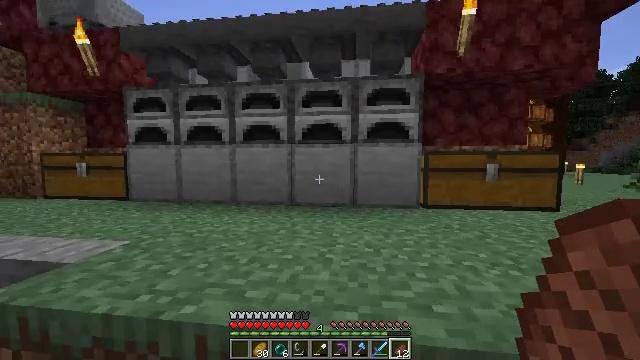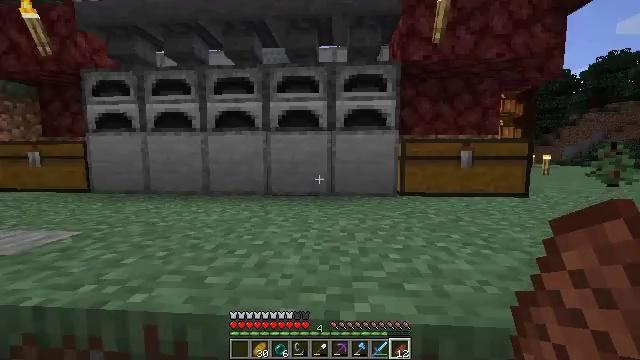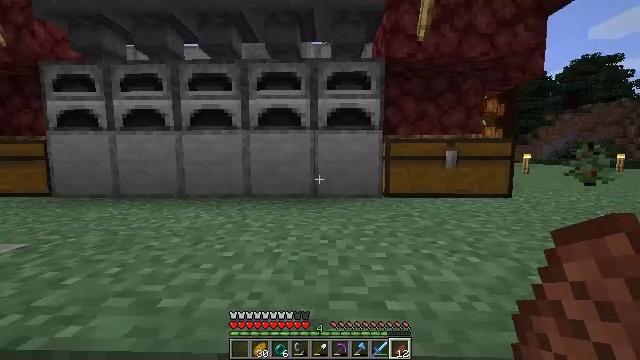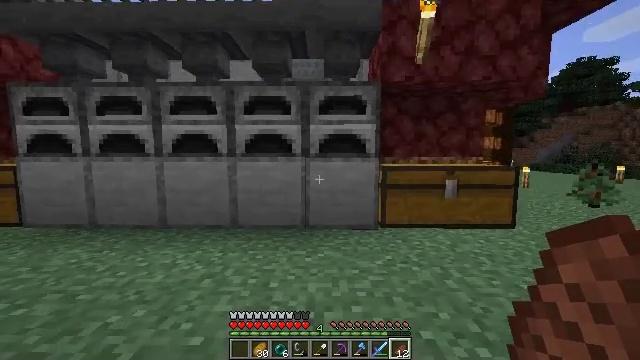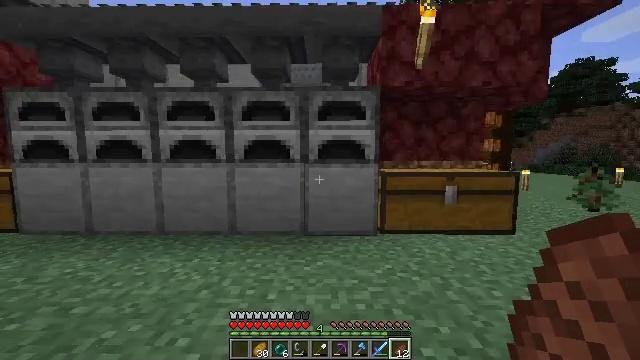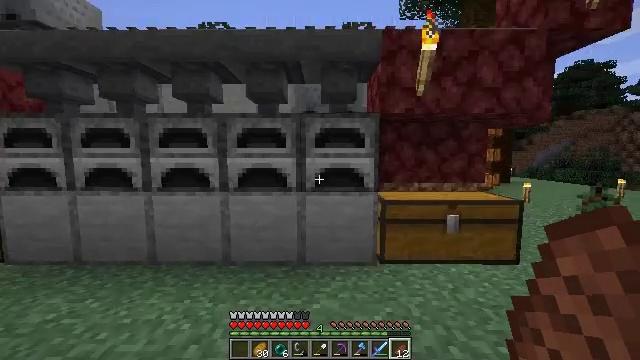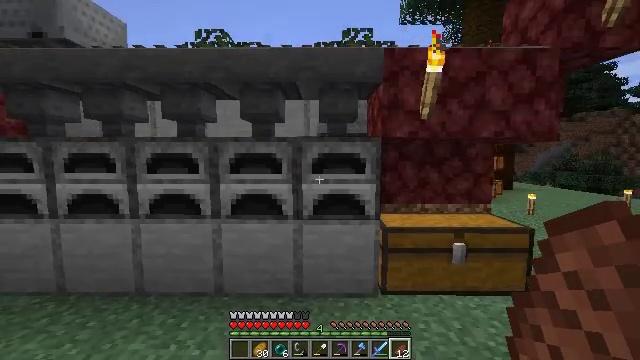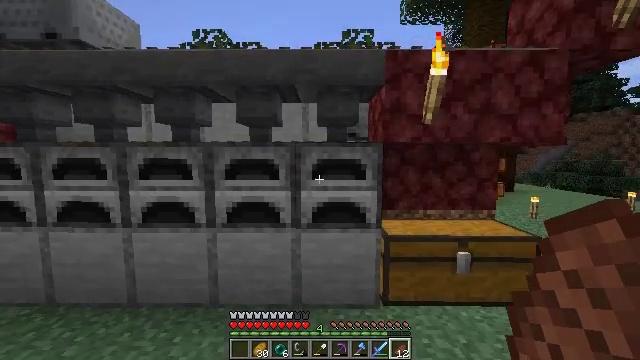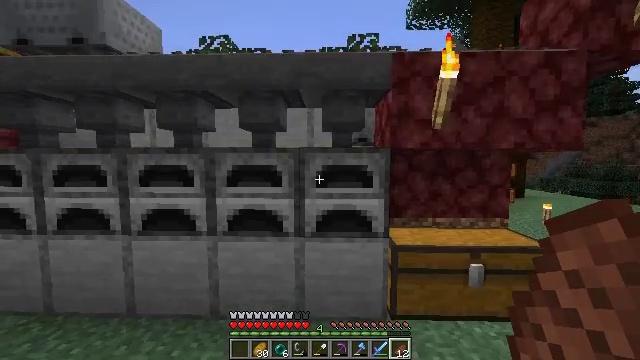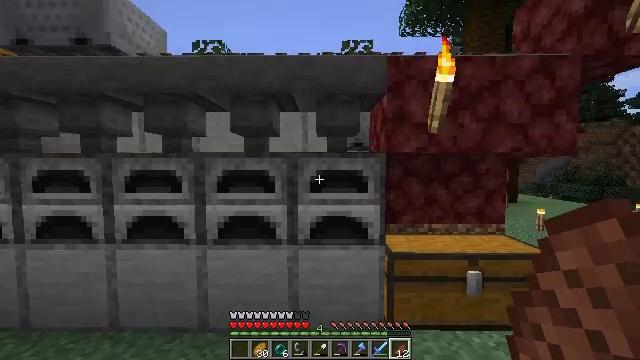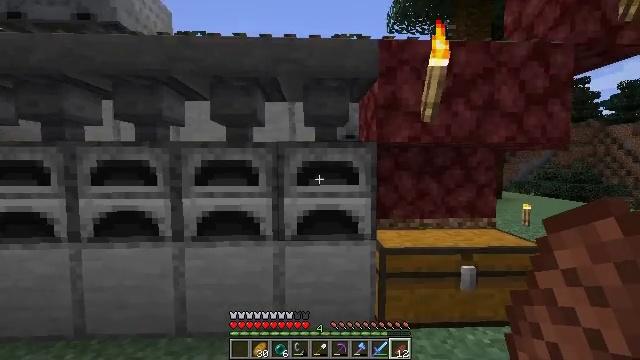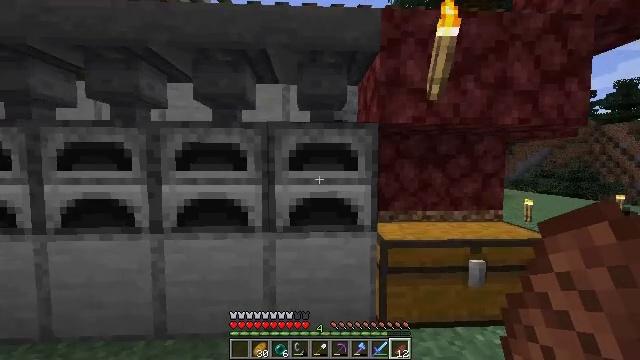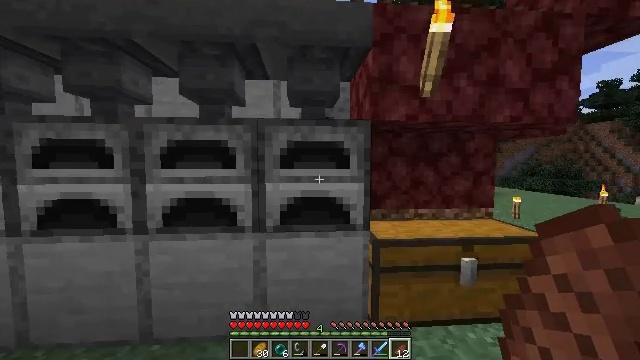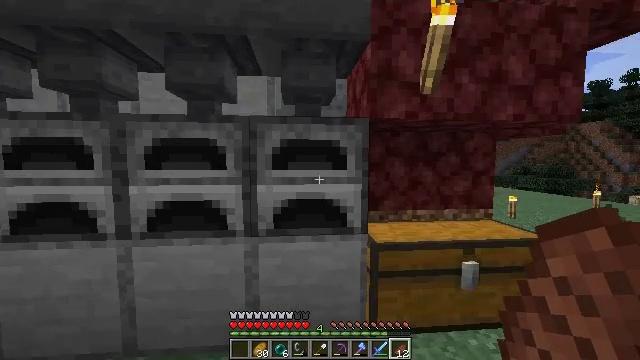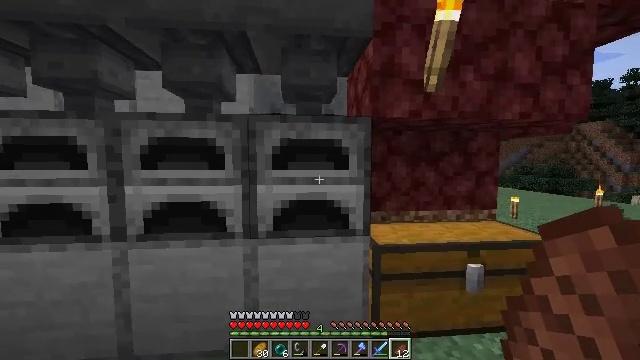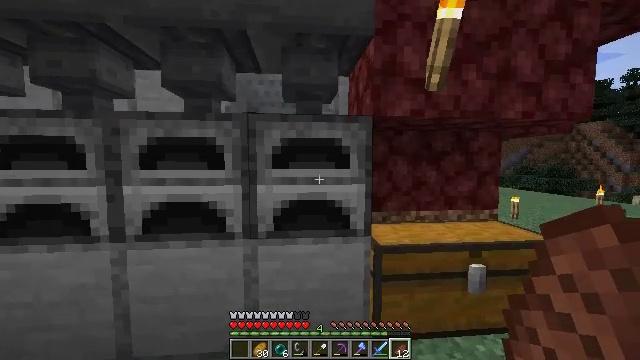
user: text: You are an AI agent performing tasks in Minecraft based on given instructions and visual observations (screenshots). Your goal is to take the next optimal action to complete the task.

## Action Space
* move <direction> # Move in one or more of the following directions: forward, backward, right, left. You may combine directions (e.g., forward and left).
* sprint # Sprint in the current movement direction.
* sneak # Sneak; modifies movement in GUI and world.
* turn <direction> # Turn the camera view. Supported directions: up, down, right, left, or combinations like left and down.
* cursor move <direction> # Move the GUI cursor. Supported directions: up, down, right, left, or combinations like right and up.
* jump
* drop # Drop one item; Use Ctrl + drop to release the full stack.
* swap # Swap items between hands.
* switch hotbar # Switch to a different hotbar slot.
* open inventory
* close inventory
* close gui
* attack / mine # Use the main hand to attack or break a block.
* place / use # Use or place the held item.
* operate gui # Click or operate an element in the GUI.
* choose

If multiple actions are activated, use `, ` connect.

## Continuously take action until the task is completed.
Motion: motion action
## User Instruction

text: craft item air
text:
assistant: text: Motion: move forward, turn right and down
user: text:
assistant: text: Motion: move forward, turn right
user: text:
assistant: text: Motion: move forward, jump
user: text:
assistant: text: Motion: move forward, jump
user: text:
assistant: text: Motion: move forward, jump
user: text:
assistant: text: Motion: move forward, jump
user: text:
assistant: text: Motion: move forward, jump
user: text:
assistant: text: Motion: move forward, turn left and up
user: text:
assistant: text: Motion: move forward, turn right and up
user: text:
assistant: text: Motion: turn right
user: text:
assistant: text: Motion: no_op
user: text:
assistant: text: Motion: turn right
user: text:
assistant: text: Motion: turn right
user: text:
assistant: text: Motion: no_op
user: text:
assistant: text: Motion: no_op
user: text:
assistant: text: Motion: no_op
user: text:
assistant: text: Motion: no_op
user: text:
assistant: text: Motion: turn up
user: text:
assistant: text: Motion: no_op
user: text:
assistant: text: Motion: use / place
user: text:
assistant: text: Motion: use / place
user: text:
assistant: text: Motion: no_op
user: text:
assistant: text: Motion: no_op
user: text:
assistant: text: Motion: no_op
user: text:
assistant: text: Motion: no_op
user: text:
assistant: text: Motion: no_op
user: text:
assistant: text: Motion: no_op
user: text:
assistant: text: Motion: no_op
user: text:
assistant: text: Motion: no_op
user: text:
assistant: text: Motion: turn right